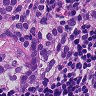
Metastatic tissue present: yes